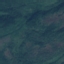
Land use / land cover: Forest